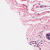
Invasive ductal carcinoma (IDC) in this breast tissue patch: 0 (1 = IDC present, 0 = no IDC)